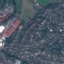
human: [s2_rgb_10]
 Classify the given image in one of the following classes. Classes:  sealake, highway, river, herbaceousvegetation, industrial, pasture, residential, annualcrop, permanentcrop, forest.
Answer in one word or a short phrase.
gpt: Residential